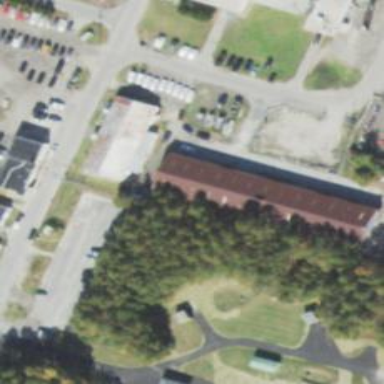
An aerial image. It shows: Commercial building.